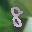
Label: 8